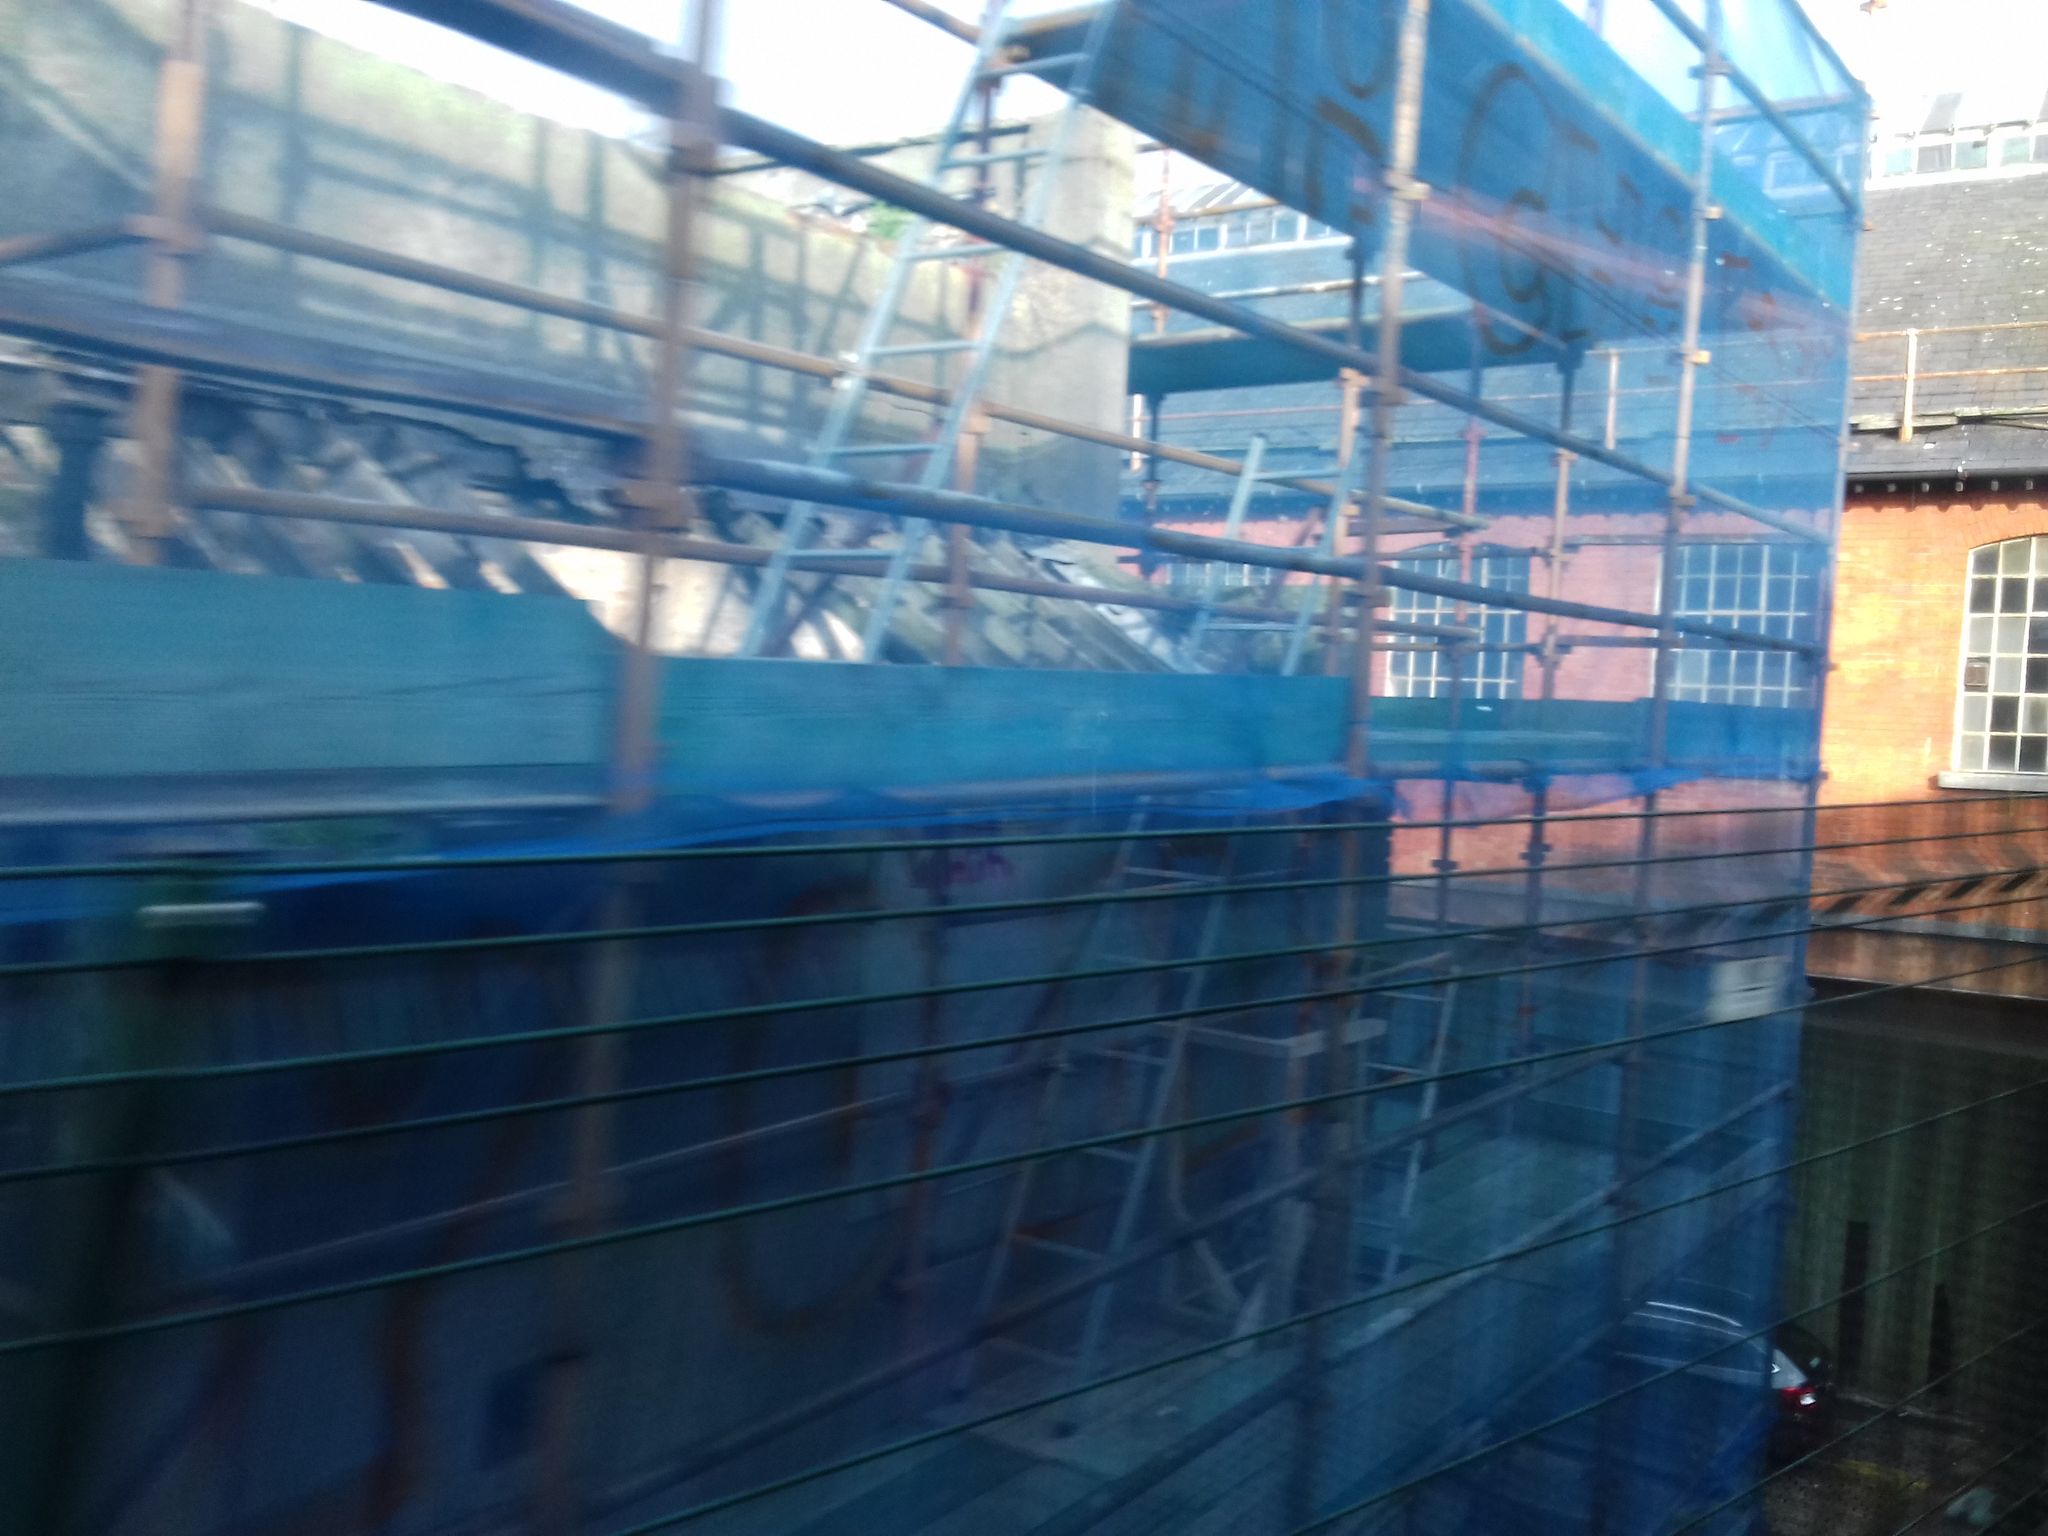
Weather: snowy
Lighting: day
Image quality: slightly poor
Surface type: walking surface
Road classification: residential
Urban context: urban centre
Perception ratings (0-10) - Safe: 0.53, Lively: 0.68, Beautiful: 2.24, Boring: 2.27, Depressing: 8.94, Wealthy: 1.69